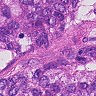
Metastatic tissue present: yes